This time-frequency spectrogram was computed from a bearing vibration snapshot; brighter regions carry more energy. Determine the bearing's health state. Answer with exactly one of: normal, inner_race, outer_race, ball.
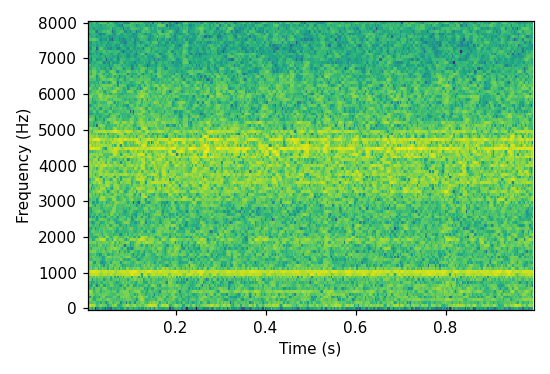
Answer: outer_race